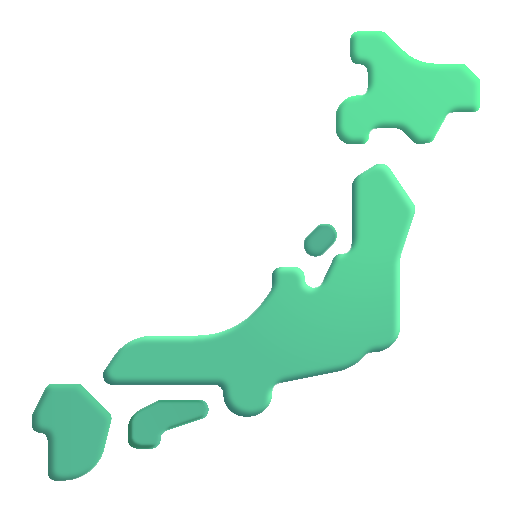
map of japan color